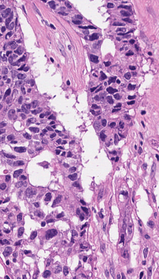
Tumor epithelial tissue: yes
Tumor-associated stroma tissue: yes
Normal tissue: no